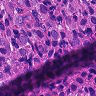
Metastatic tissue present: yes